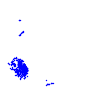
Particle: electron